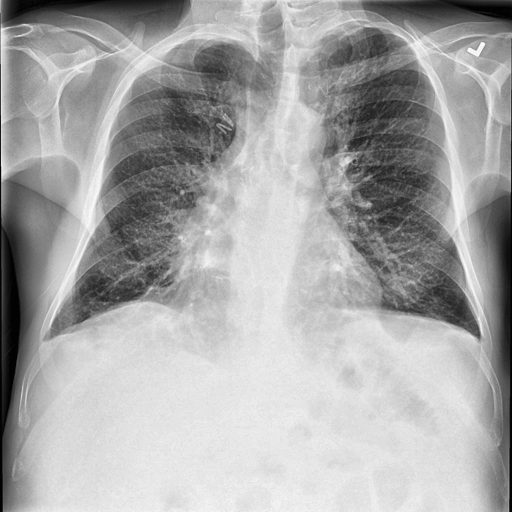
Finding: NORMAL